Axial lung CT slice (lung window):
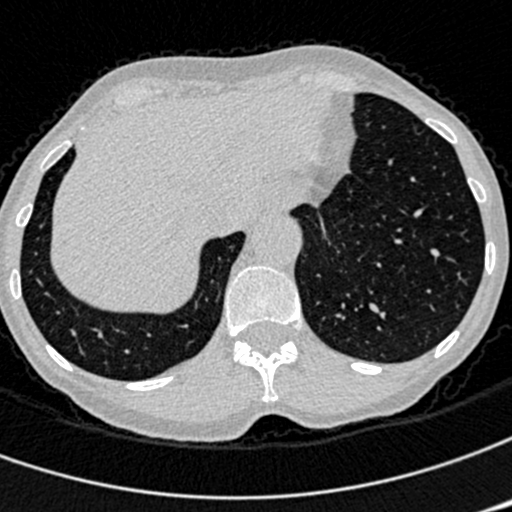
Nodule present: no